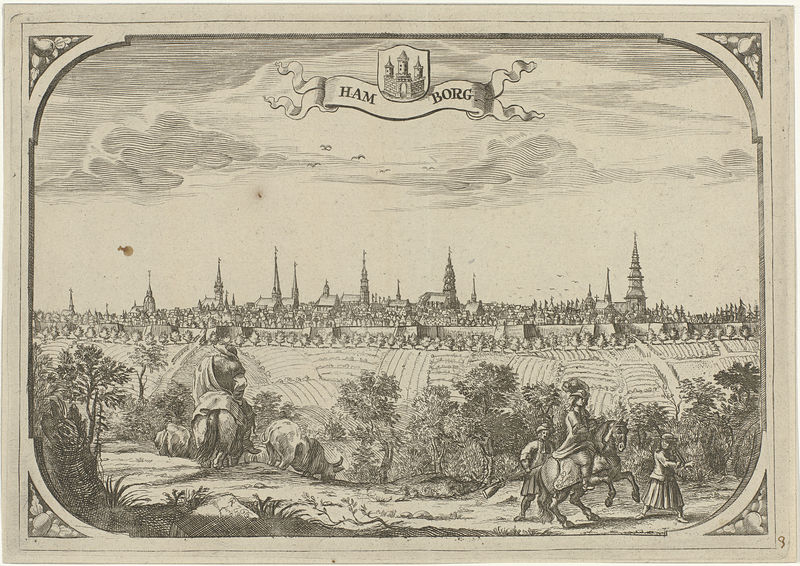
Titel: Gezicht op de stad Hamburg
Künstler: Adriaen Oudendijck
Standort: Amsterdam
Institution: Rijksmuseum
Schlagwörter: chevaux, ville, terre, moyen age, chevalier, boeufs, fortifiée, hambourg, agricole, hambourd, destrier